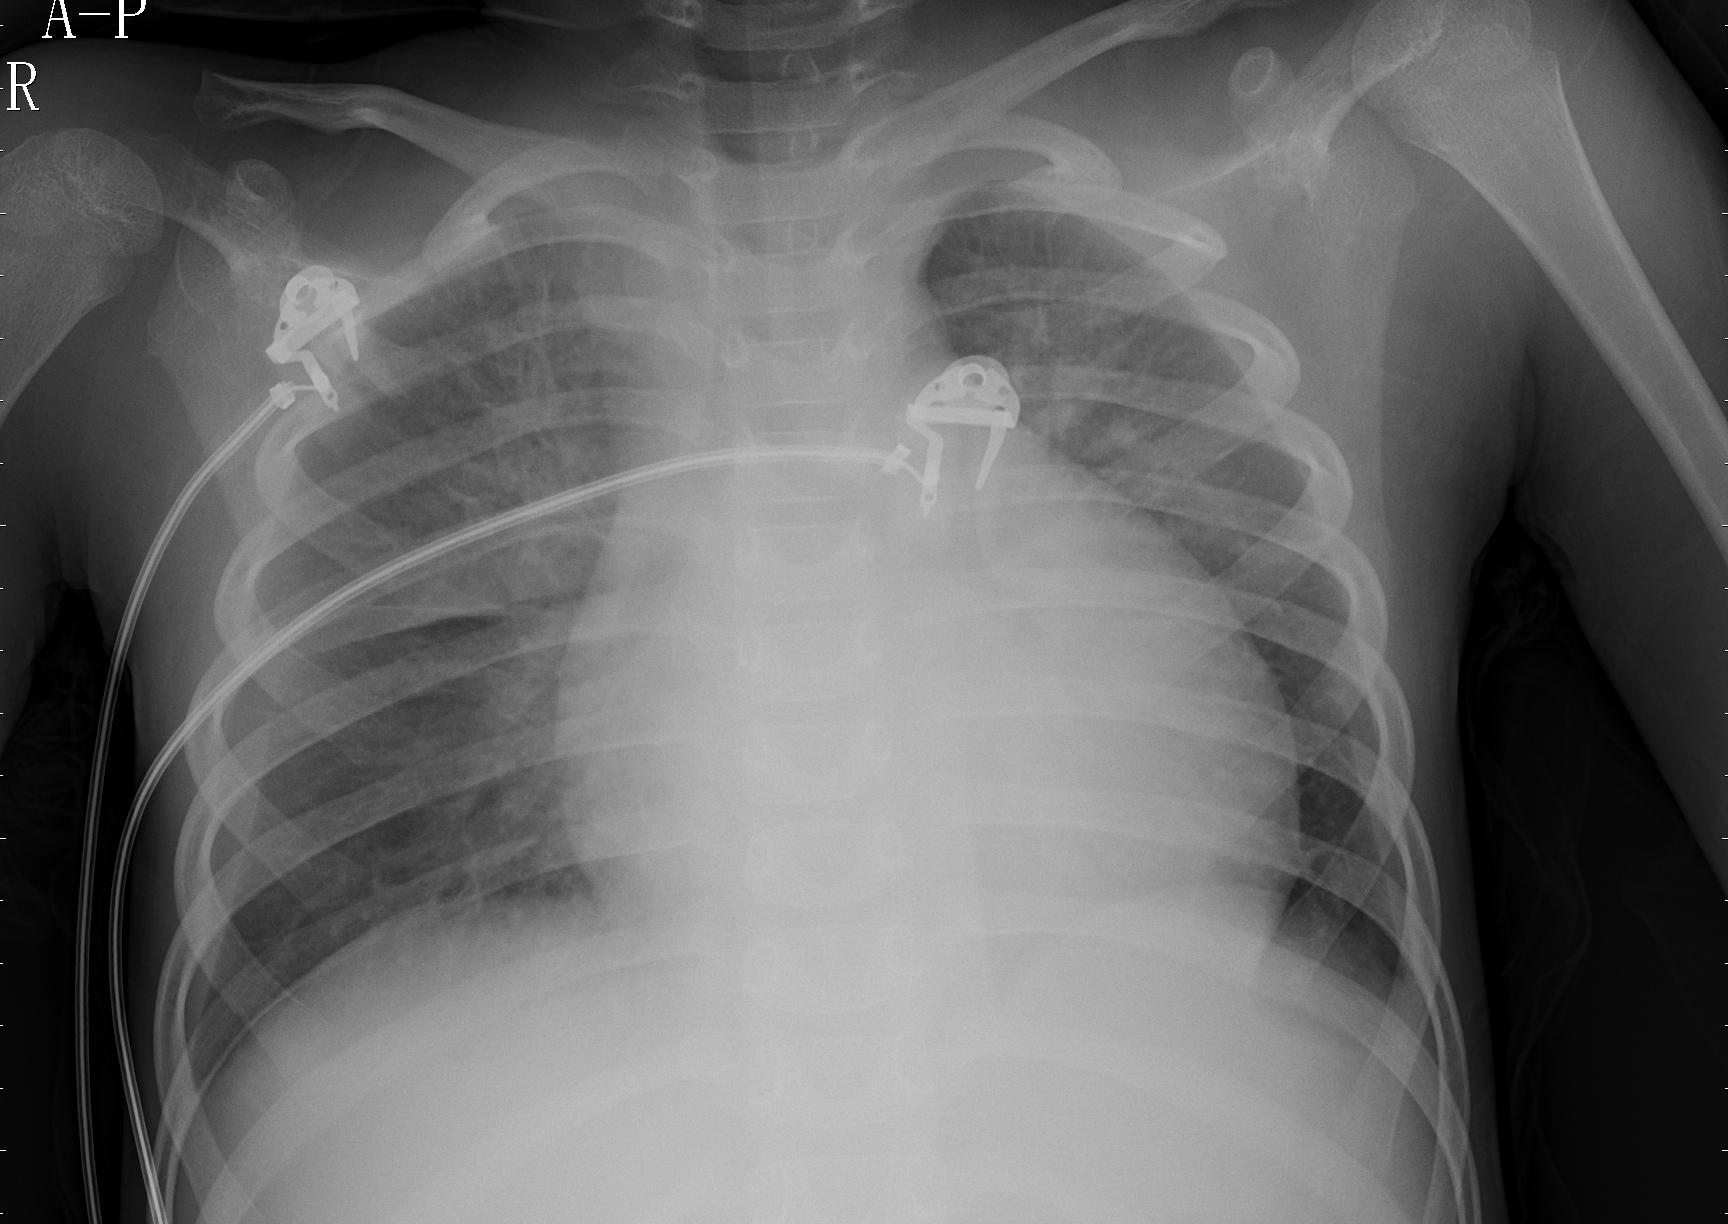
Diagnosis: PNEUMONIA